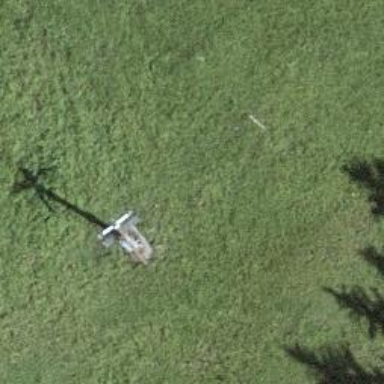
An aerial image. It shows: Pylon used for aerialway.